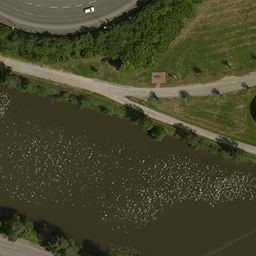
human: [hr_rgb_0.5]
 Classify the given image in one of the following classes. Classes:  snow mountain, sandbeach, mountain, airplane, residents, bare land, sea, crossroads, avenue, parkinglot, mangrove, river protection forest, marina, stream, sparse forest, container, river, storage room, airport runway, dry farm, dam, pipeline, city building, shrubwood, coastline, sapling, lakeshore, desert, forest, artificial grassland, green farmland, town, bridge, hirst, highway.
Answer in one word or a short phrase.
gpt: river